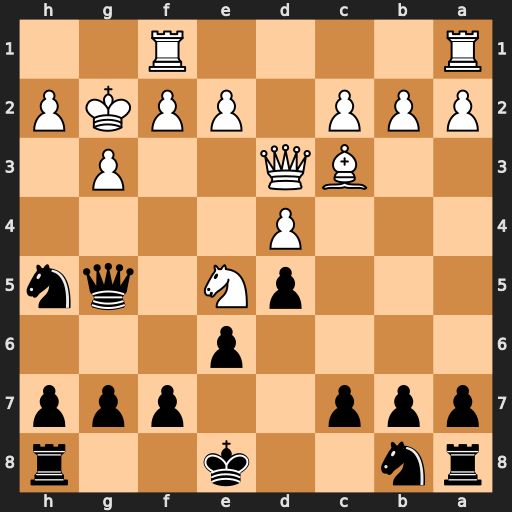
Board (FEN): rn2k2r/ppp2ppp/4p3/3pN1qn/3P4/2BQ2P1/PPP1PPKP/R4R2
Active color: b
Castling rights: kq
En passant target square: -
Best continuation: Nf4+ Kh1 Nxd3